Interaction volume radius: 5 \u00c5
Interaction volume height: 20 \u00c5
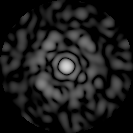
Disorder parameter: 0.7967